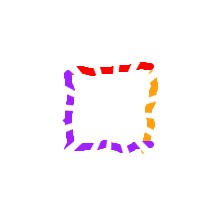
Shape: square